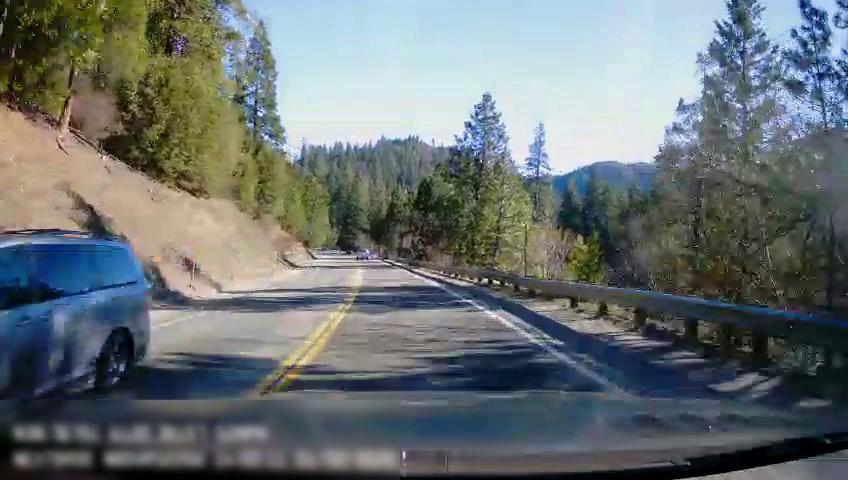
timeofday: Day
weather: Sunny
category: Drivable Space
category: Drivable Space
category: Vehicles | Truck
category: Vehicles | SUV
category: Lanes | Opposite Lane
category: Lanes | Current Lane
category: Lanes | Opposite Lane
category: Lanes | Current Lane